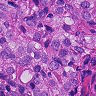
Metastatic tissue present: yes